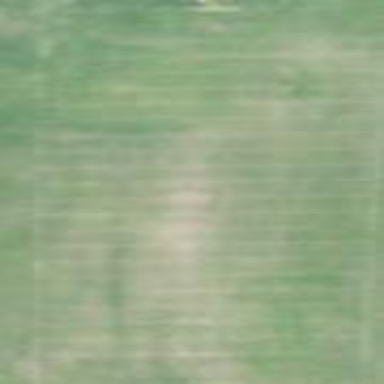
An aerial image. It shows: American football pitch for leisure and sport activities.